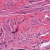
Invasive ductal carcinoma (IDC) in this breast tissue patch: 0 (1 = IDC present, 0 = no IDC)